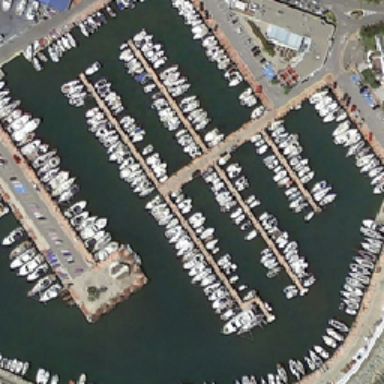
There is a house with a blue roof beside the road .